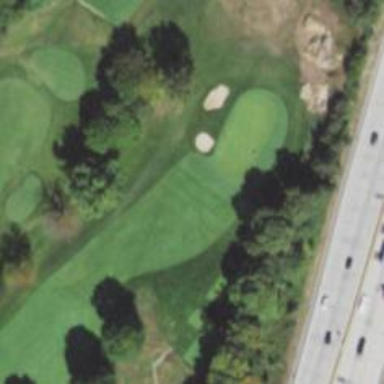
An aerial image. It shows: View of golf hole.